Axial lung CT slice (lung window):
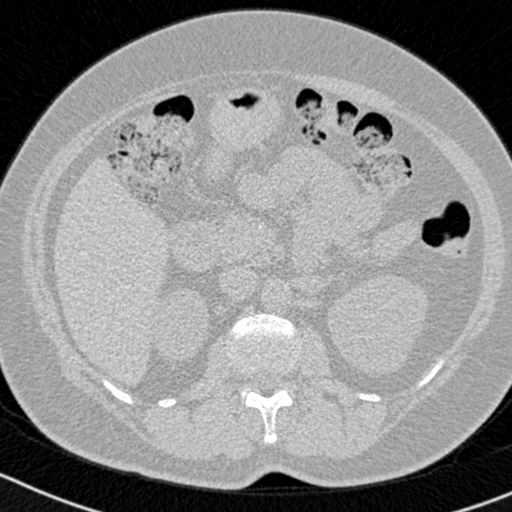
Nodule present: no